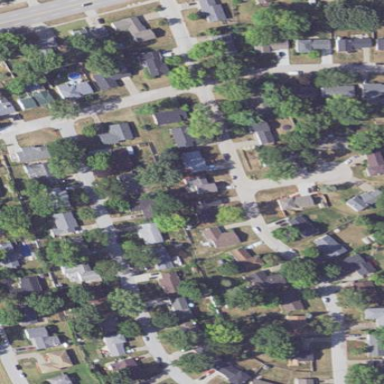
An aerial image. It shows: Residential neighbourhood.